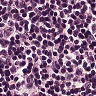
Metastatic tissue present: no